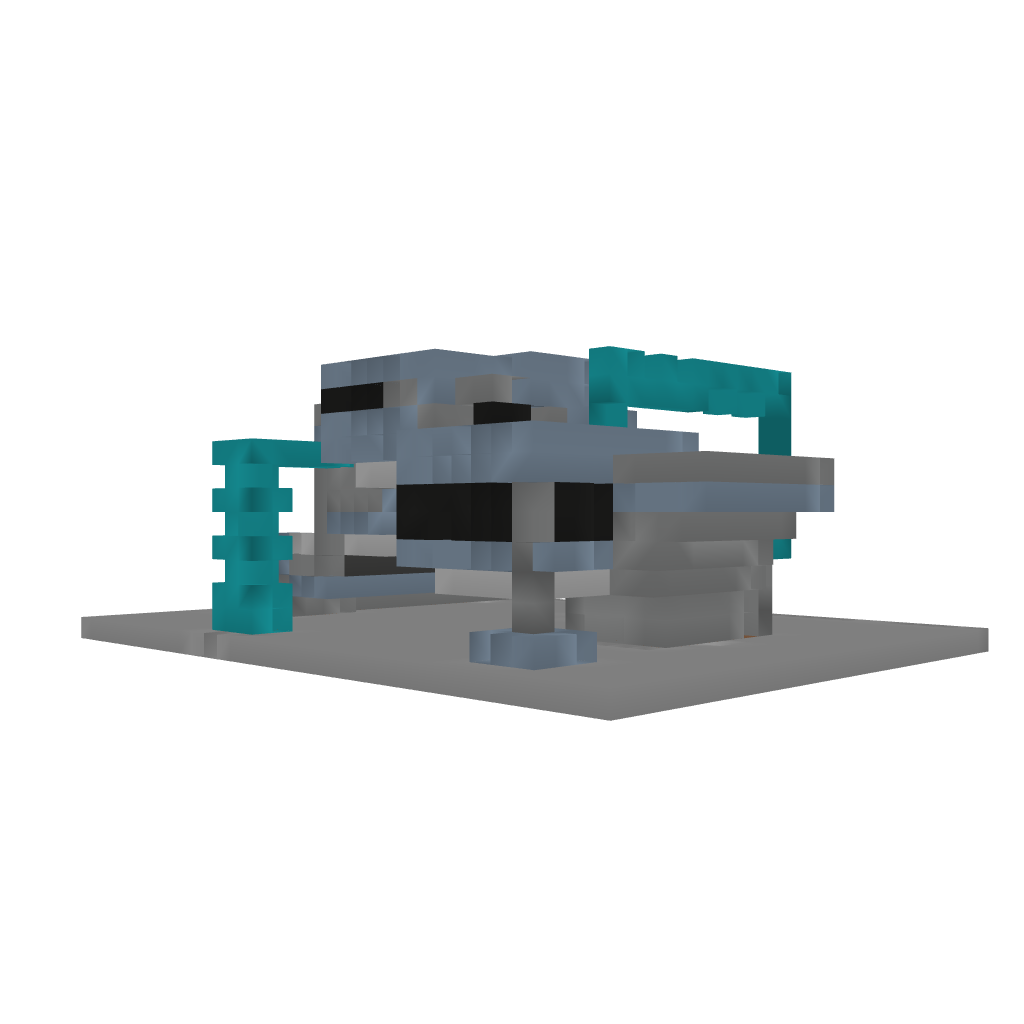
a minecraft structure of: Saxum Lignum